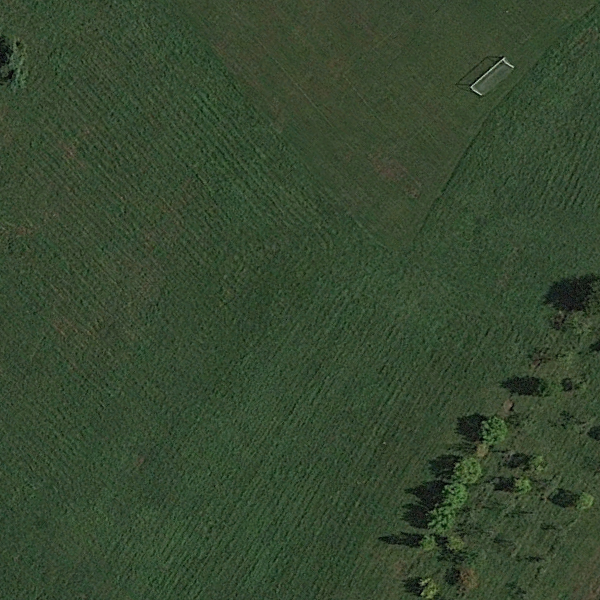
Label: Meadow